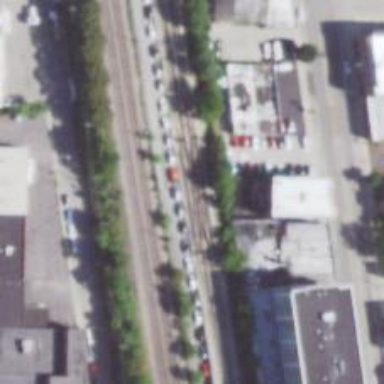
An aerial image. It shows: Railroad crossover.